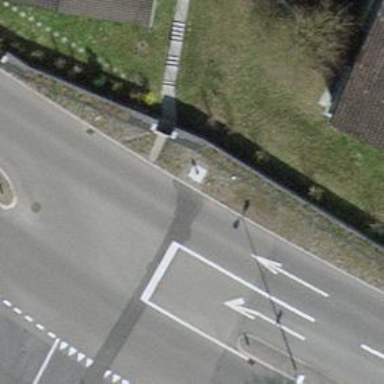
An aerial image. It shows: Secondary road with asphalt surface and no sidewalks.